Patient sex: F
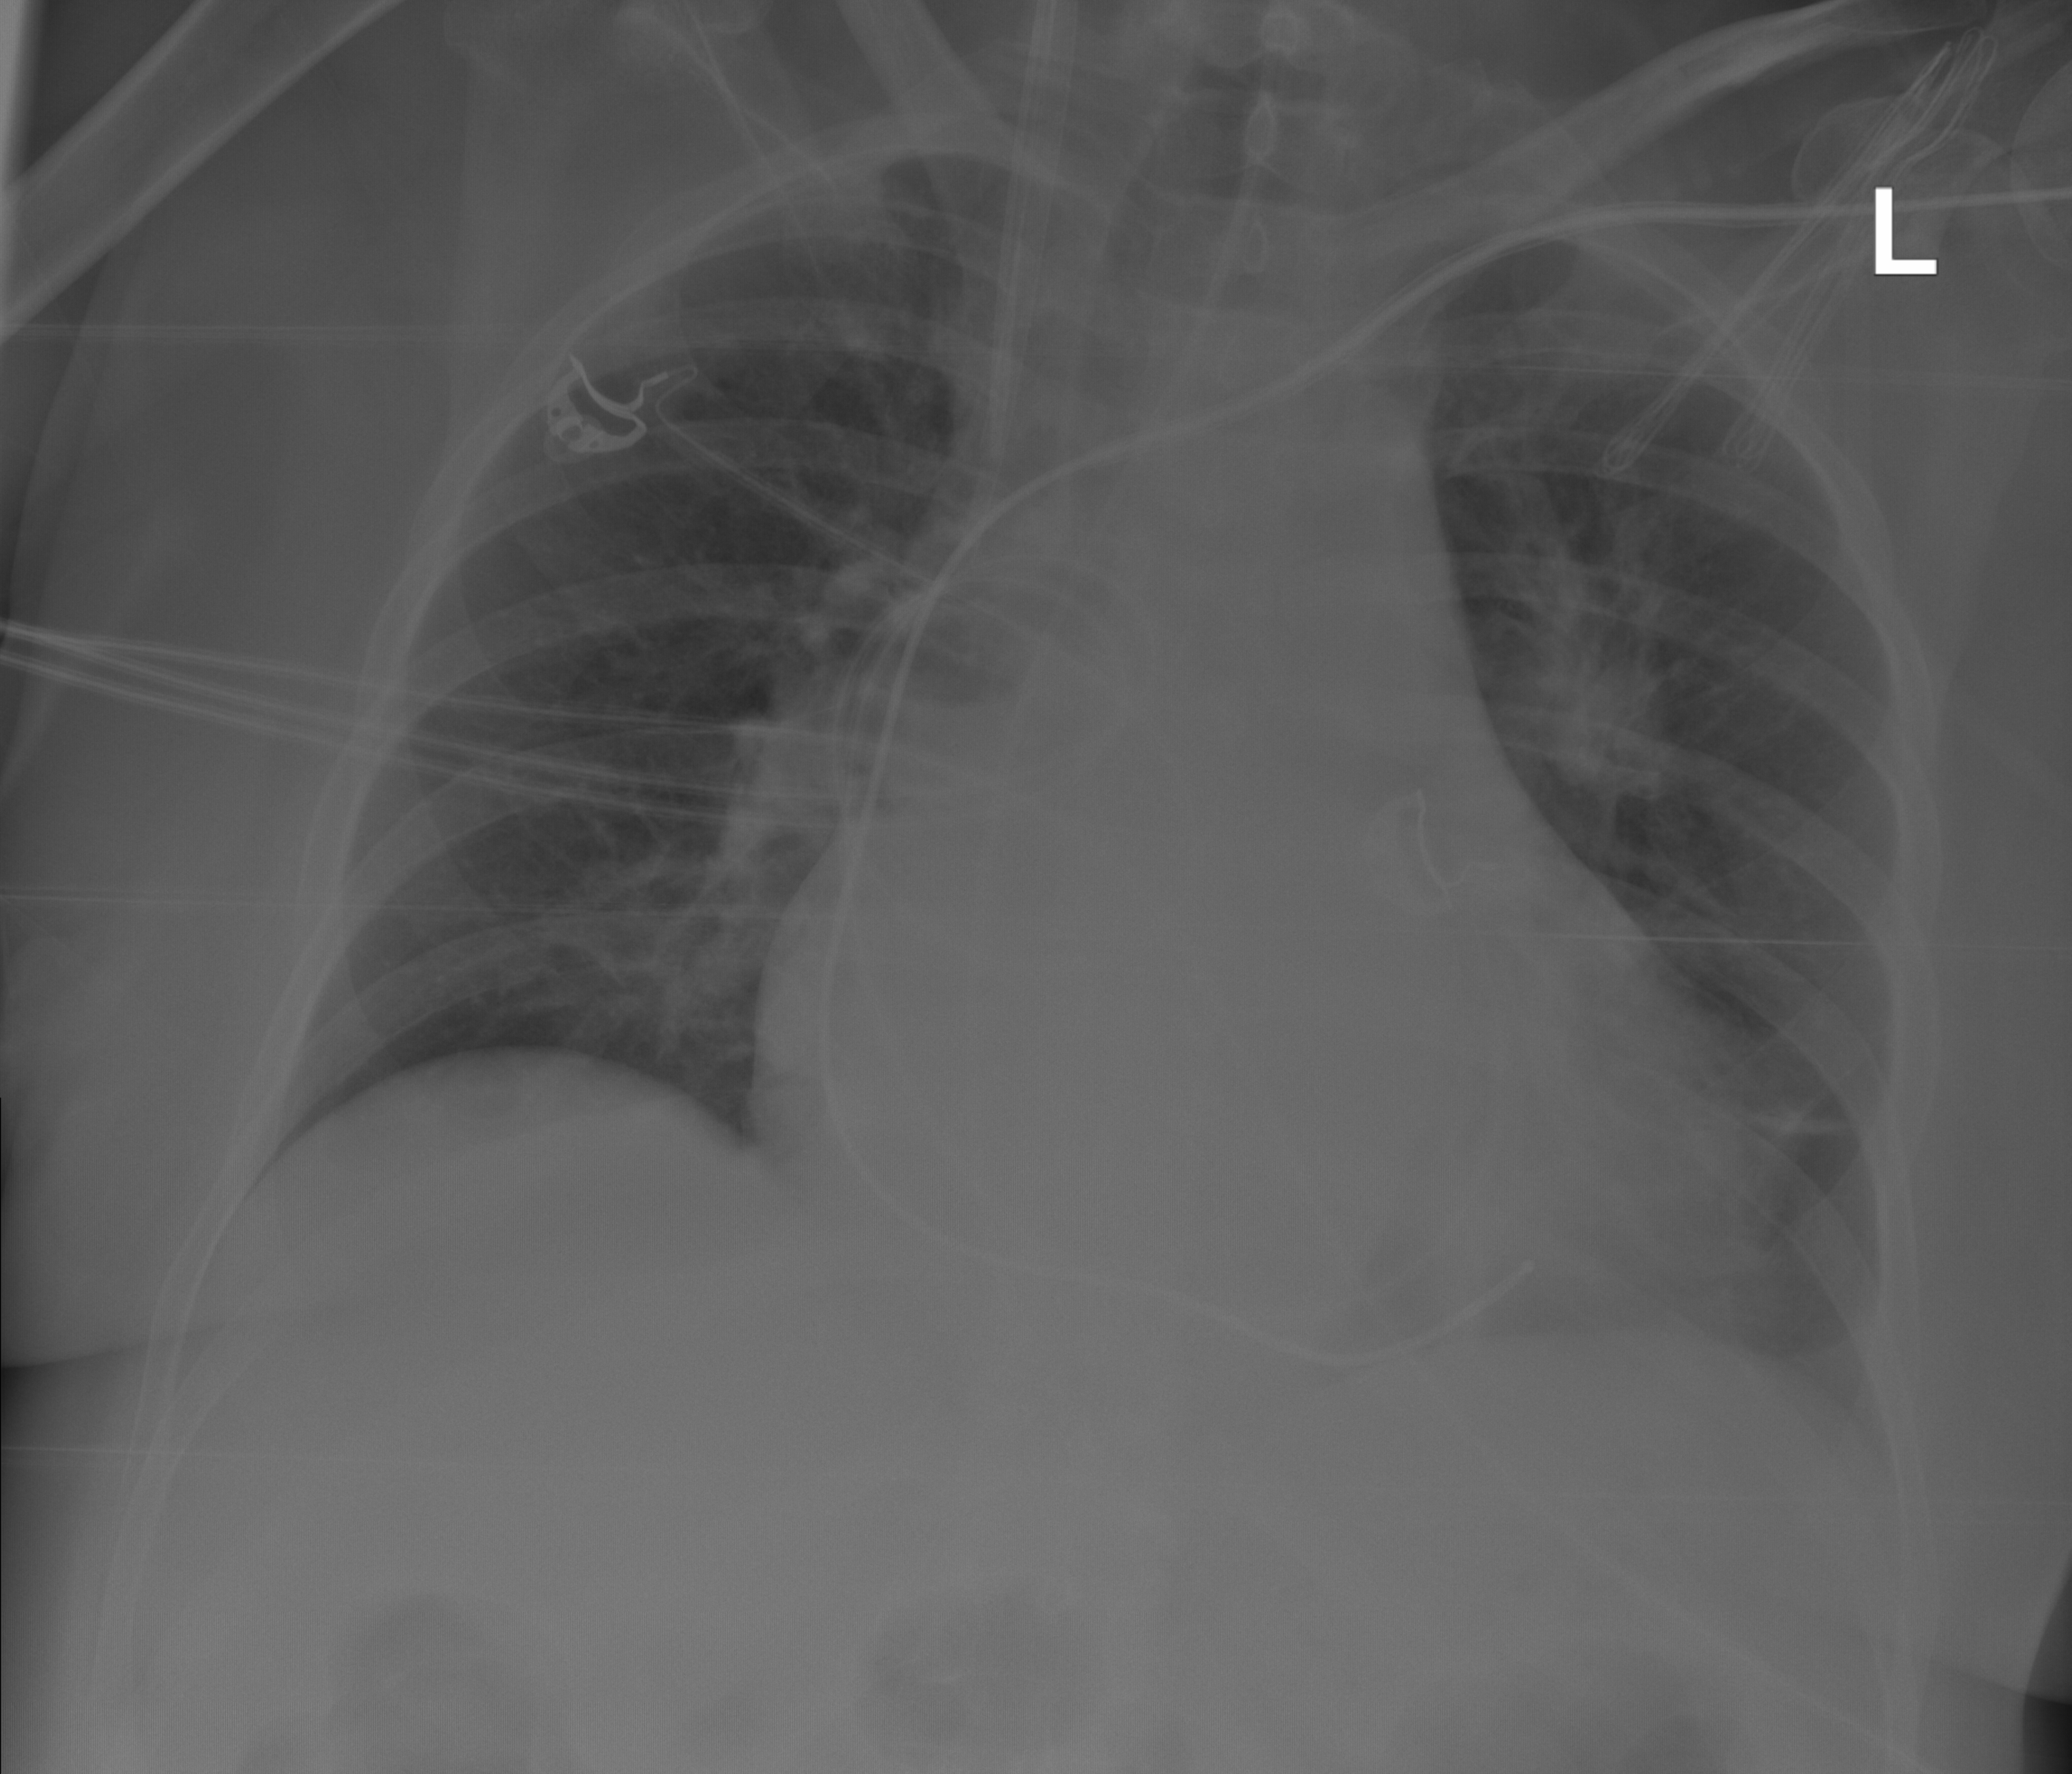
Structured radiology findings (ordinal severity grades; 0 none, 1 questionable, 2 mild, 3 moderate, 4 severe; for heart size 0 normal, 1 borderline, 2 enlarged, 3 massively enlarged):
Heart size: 2
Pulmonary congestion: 2
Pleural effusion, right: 0
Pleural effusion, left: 1
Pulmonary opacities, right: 0
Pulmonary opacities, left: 0
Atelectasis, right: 0
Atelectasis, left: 2